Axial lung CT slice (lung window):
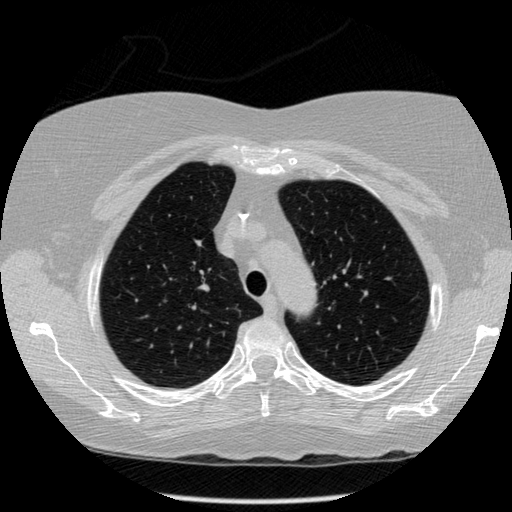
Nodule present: no